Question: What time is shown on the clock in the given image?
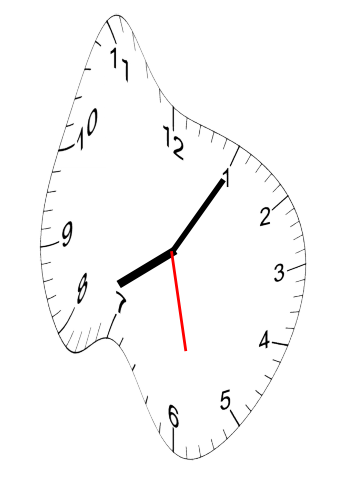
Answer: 08:05:28